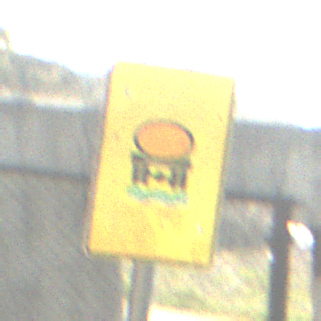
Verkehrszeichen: FahrzeugeMitWassergefaehrdenderLadungOhnePfeilsymbol
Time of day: MorningAfternoon
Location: Outdoor (Suburban)
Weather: Clear
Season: NotSpecified
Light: Natural